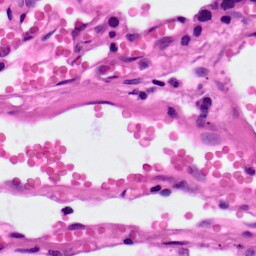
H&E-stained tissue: Lung